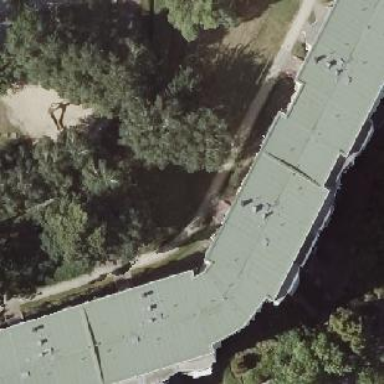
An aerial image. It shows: Building with apartments and flat roof.